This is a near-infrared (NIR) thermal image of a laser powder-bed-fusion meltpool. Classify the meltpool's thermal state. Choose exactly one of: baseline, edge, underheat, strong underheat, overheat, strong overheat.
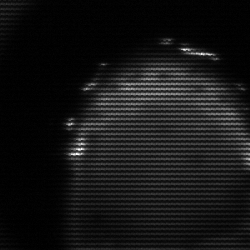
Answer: edge